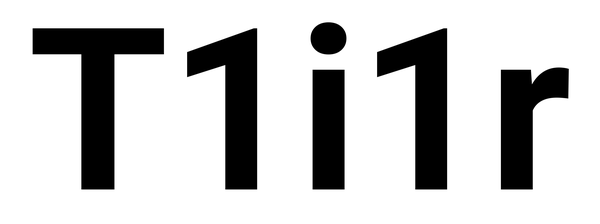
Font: Roboto_Bold